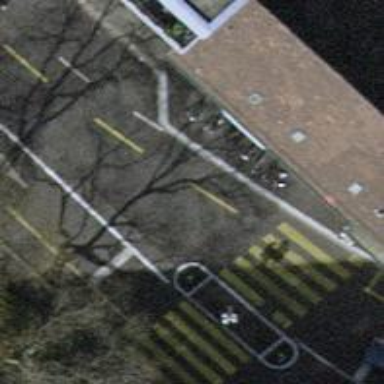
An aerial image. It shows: Bicycle parking area with stands available.